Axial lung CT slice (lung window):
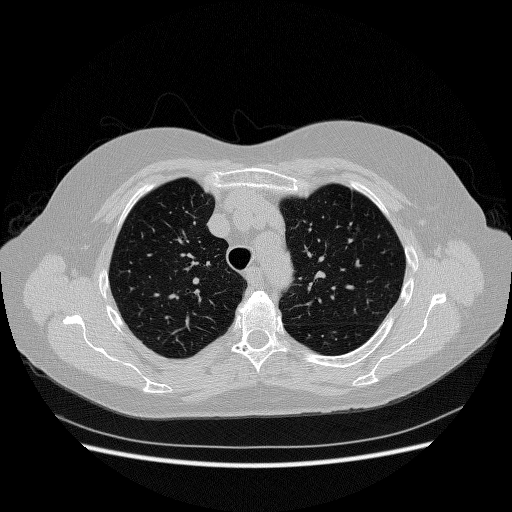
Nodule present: no